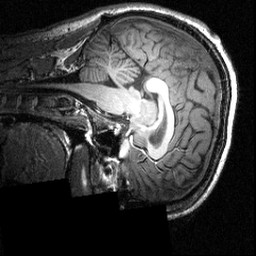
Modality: T1w
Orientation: sagittal
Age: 27
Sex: male
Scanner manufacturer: siemens
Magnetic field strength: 3.951 T
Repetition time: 1.5 s
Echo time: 0.00335 s